Question: I have source data which are not aligned to table.

I want to find text (e.g. Account), copy the two whole lines below the cell with the found text (Account) and paste them on a different Sheet. Then search down and do again until the data ends. Data should be pasted in the order it is reached.
The cell with word "Account" will be always in the column A. The search should be for the exact word "Account", because in the column can be cells which contain e.g. "Payer account".
This code shows me an error msg
> "Run-time error 438 - object doesnt support this property or method"
'''
Private Sub Search_n_Copy()
Dim LastRow As Long
Dim rng As Range, C As Range
With Worksheets("INPUT_2") ' <-- here should be the Sheet's name
LastRow = .Cells(.Rows.Count, "A").End(xlUp).Row ' last row in column A
Set rng = .Range("A1:A" & LastRow) ' set the dynamic range to be searched
' loop through all cells in column A and copy below's cell to sheet "Output_2"
For Each C In rng
If C.Value = "Account" Then
C.Offset(-1, 0).Copy C.Offset.OUTPUT_2(-7, -1) ' use offset to put value in sheet "Output_2", column E
End If
Next C
End With
End Sub
'''
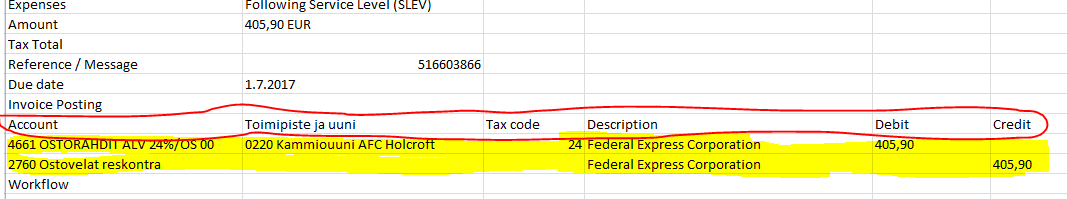
Answer: This post doesn't point out what the error in your original code is. Ron Rosenfeld has already covered that in the comment.
Here is another faster way () which uses '.Find/.FindNext' to achieve what you want. It also doesn't copy the rows in a loop but copies in the end.
'''
Private Sub Search_n_Copy()
Dim ws As Worksheet
Dim rngCopy As Range, aCell As Range, bcell As Range
Dim strSearch As String
strSearch = "Account"
Set ws = Worksheets("INPUT_2")
With ws
Set aCell = .Columns(1).Find(What:=strSearch, LookIn:=xlValues, _
LookAt:=xlWhole, SearchOrder:=xlByRows, SearchDirection:=xlNext, _
MatchCase:=False, SearchFormat:=False)
If Not aCell Is Nothing Then
Set bcell = aCell
If rngCopy Is Nothing Then
Set rngCopy = .Rows((aCell.Row + 1) & ":" & (aCell.Row + 2))
Else
Set rngCopy = Union(rngCopy, .Rows((aCell.Row + 1) & ":" & (aCell.Row + 2)))
End If
Do
Set aCell = .Columns(1).FindNext(After:=aCell)
If Not aCell Is Nothing Then
If aCell.Address = bcell.Address Then Exit Do
If rngCopy Is Nothing Then
Set rngCopy = .Rows((aCell.Row + 1) & ":" & (aCell.Row + 2))
Else
Set rngCopy = Union(rngCopy, .Rows((aCell.Row + 1) & ":" & (aCell.Row + 2)))
End If
Else
Exit Do
End If
Loop
Else
MsgBox SearchString & " not Found"
End If
'~~> I am pasting to Output sheet. Change as applicable
If Not rngCopy Is Nothing Then rngCopy.Copy Sheets("Output").Rows(1)
End With
End Sub
'''
<URL>